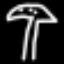
Label: mushroom